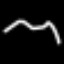
Label: squiggle